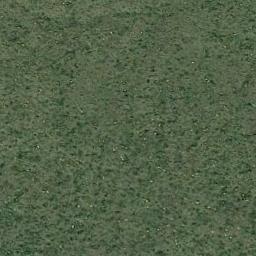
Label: meadow